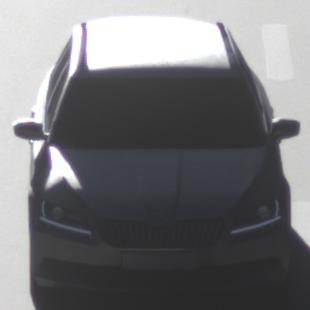
Make: Skoda
Model: Superb Combi 1.4 TSI
Detailed model: Superb (III) Combi
Model produced from: 2015/09
Model produced until: 2018/06
Doors: 5
Color: white
Road condition: dry road
Daytime: sunrise or sunset
Contrast: medium contrast